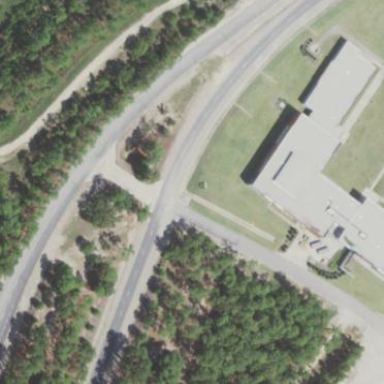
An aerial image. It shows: Office building.